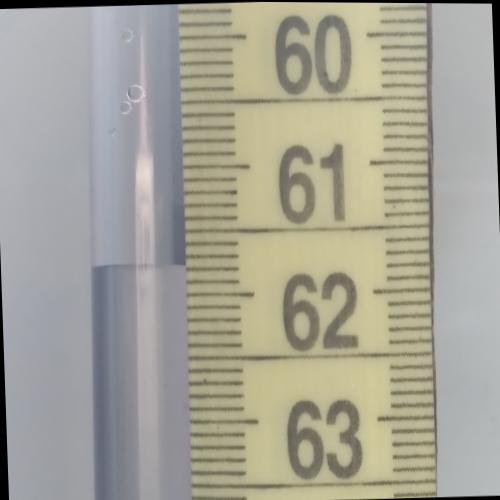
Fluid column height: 61.8 cm